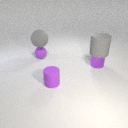
small purple rubber sphere below large gray rubber sphere